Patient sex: F
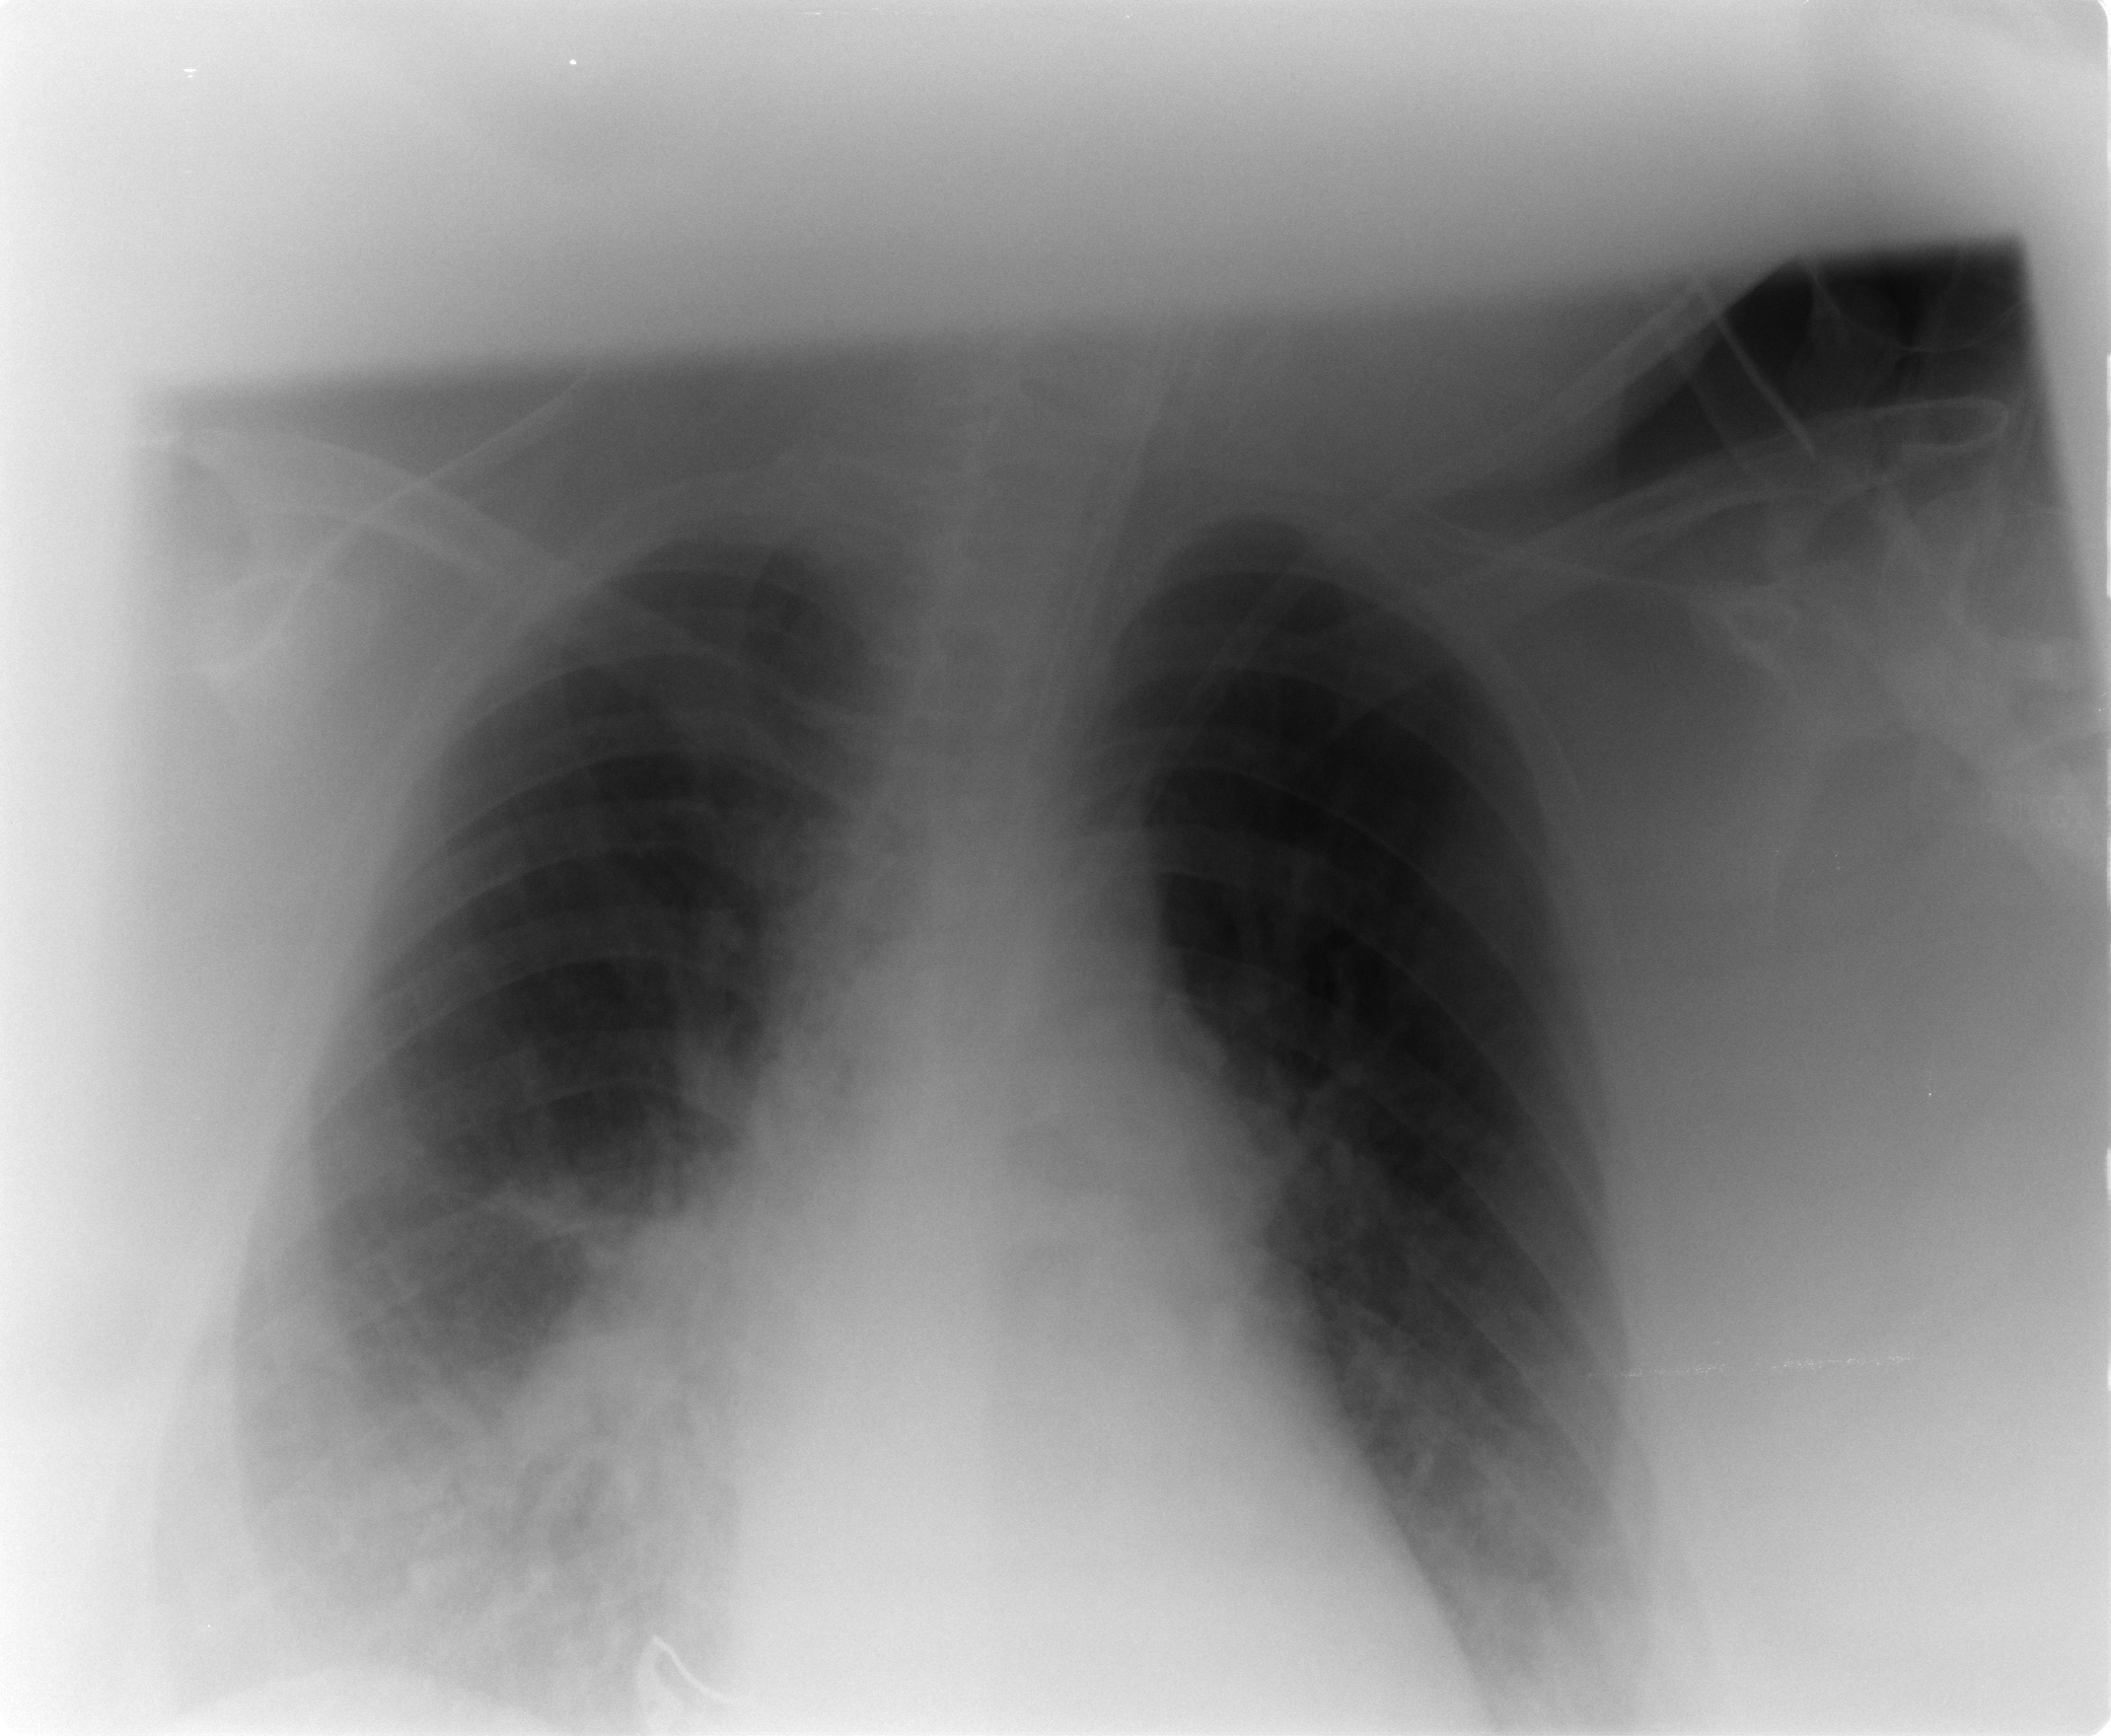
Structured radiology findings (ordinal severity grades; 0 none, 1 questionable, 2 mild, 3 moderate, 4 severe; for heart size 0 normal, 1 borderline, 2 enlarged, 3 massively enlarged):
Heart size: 2
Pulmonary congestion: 0
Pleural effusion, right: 2
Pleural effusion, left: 0
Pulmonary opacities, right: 2
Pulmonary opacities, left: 0
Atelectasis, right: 2
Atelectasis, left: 2